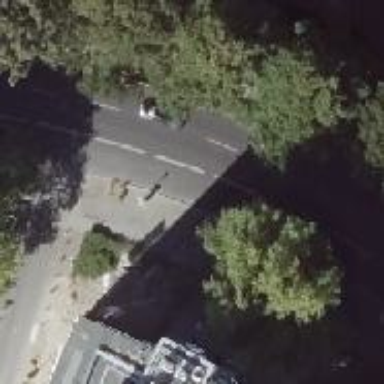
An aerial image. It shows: Secondary road with asphalt surface. There are separate sidewalks on both sides and bus lane on the right side which is shared with cyclists.